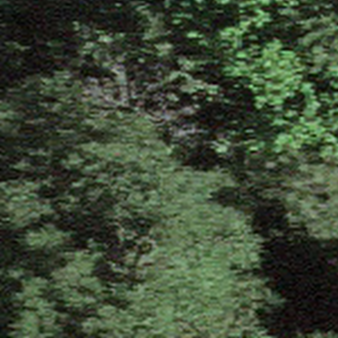
Label: other